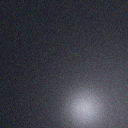
Screen state: off